Field crop: maize
Growth stage: 2
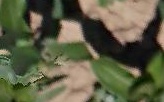
Species: maize